Question: Hi I have a custom transition between two view controllers and I want to remove the black gap between them when it makes the transition. What can I do to do this? Thank you! Here is how the transition is performed currently with a CATransition and a picture of the gap.
'''
- (void)bottomButtonScreen4:(UIGestureRecognizer *)gestureRecognizer {
NSLog(@"Swipe Up Worked");
settingsViewController = [[SettingsViewController alloc] init];
CATransition* transition = [CATransition animation];
transition.duration = 0.5;
transition.timingFunction = [CAMediaTimingFunction functionWithName:kCAMediaTimingFunctionLinear];
transition.type = kCATransitionPush;
transition.subtype = kCATransitionFromTop;
[self.navigationController.view.layer addAnimation:transition forKey:nil];
settingsViewController = [self.storyboard instantiateViewControllerWithIdentifier: @"settingView"];
[self.navigationController pushViewController:settingsViewController animated:NO];
}
'''
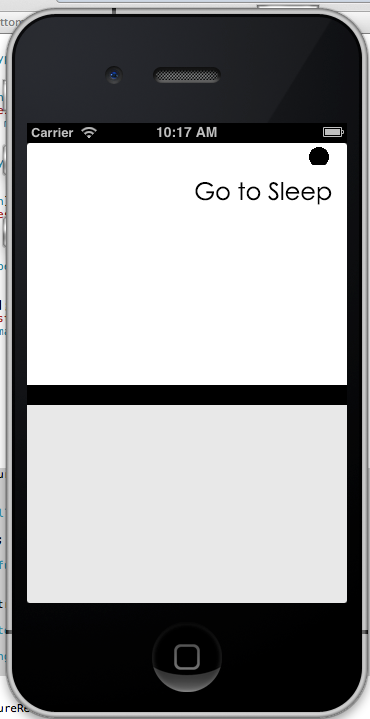
Answer: Using this transition, there's only so much you can do. You'll notice (if you make it slow enough) that as the new view moves in, it's also fading in and the outgoing view is fading out. You can get rid of the black bar by setting the window's background color to the same color as your incoming view's background color, but you'll also see the outgoing controller's view fade to that color as it goes out. Check that out, and see if that's a look you can live with.
'''
self.view.window.backgroundColor = settingsViewController.view.backgroundColor;
'''
P.S. You should get rid of the line where you alloc init settingsViewController. It isn't doing anything now, and it was the wrong way to get that instance anyway.
Another way to do this that gets rid of the black bar problem, is to use animateWithDuration like this:
'''
-(IBAction) pushViewControllerFromTop {
CGFloat height = self.view.bounds.size.height;
UIViewController *settingsViewController = [self.storyboard instantiateViewControllerWithIdentifier:@"Blue"];
settingsViewController.view.frame = CGRectMake(self.view.frame.origin.x, self.view.frame.origin.y - height, self.view.frame.size.width, self.view.frame.size.height);
[self.view.superview addSubview:settingsViewController.view];
[UIView animateWithDuration:.5 animations:^{
self.view.center = CGPointMake(self.view.center.x, self.view.center.y + height);
settingsViewController.view.center = CGPointMake(settingsViewController.view.center.x, settingsViewController.view.center.y + height);
} completion:^(BOOL finished) {
[self.navigationController pushViewController:settingsViewController animated:NO];
}];
}
'''